Question: In my mind this is what I think of as boxing and unboxing. Nothing more. Can someone confirm that this is correct?

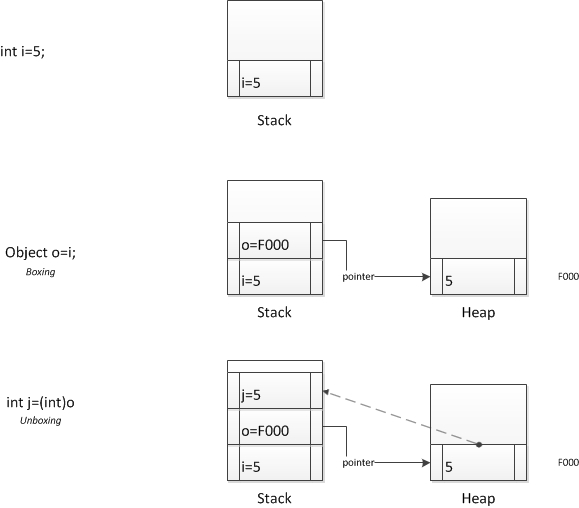
Answer: No.
While the general idea is right, it isn't quite correct. Boxed values are complete objects which conform to the memory layout for 'System.Object'. This means a v-table pointer (which provides the type-specific overloads for 'System.Object' virtual methods such as 'Equals' and 'GetHashCode' as well as serving as a type tag to prevent unboxing to an incompatible type), and an (optional) synchronization monitor.
The actual address stored in a handle to boxed value doesn't point to the content, but to the attached metadata.